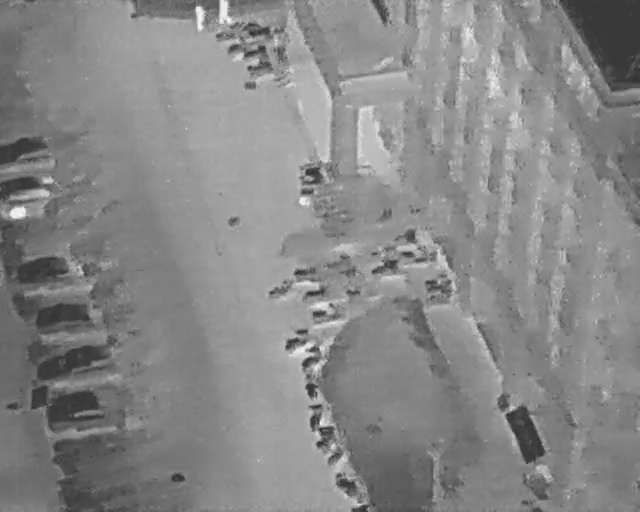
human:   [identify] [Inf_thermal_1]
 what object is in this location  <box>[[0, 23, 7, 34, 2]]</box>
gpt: <ref>1 medium car at the top left</ref>